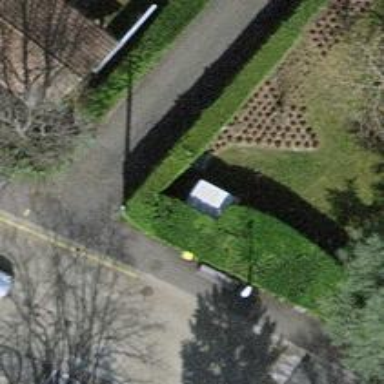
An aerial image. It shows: Hedge barrier.